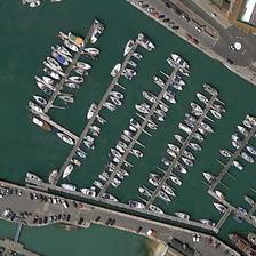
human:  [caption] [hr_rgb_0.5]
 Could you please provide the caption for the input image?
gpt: The water in the port is green, like a white boat.

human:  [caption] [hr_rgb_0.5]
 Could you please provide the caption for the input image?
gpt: The port water is green as the whole white ship.

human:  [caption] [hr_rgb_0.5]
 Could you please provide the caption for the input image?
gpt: a harbor with a lot of ships .

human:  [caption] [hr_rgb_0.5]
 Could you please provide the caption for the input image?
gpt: I carry water as green as a whole white ship.

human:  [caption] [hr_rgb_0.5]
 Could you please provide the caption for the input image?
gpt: The water in the port is green, like a white boat.